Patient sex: M
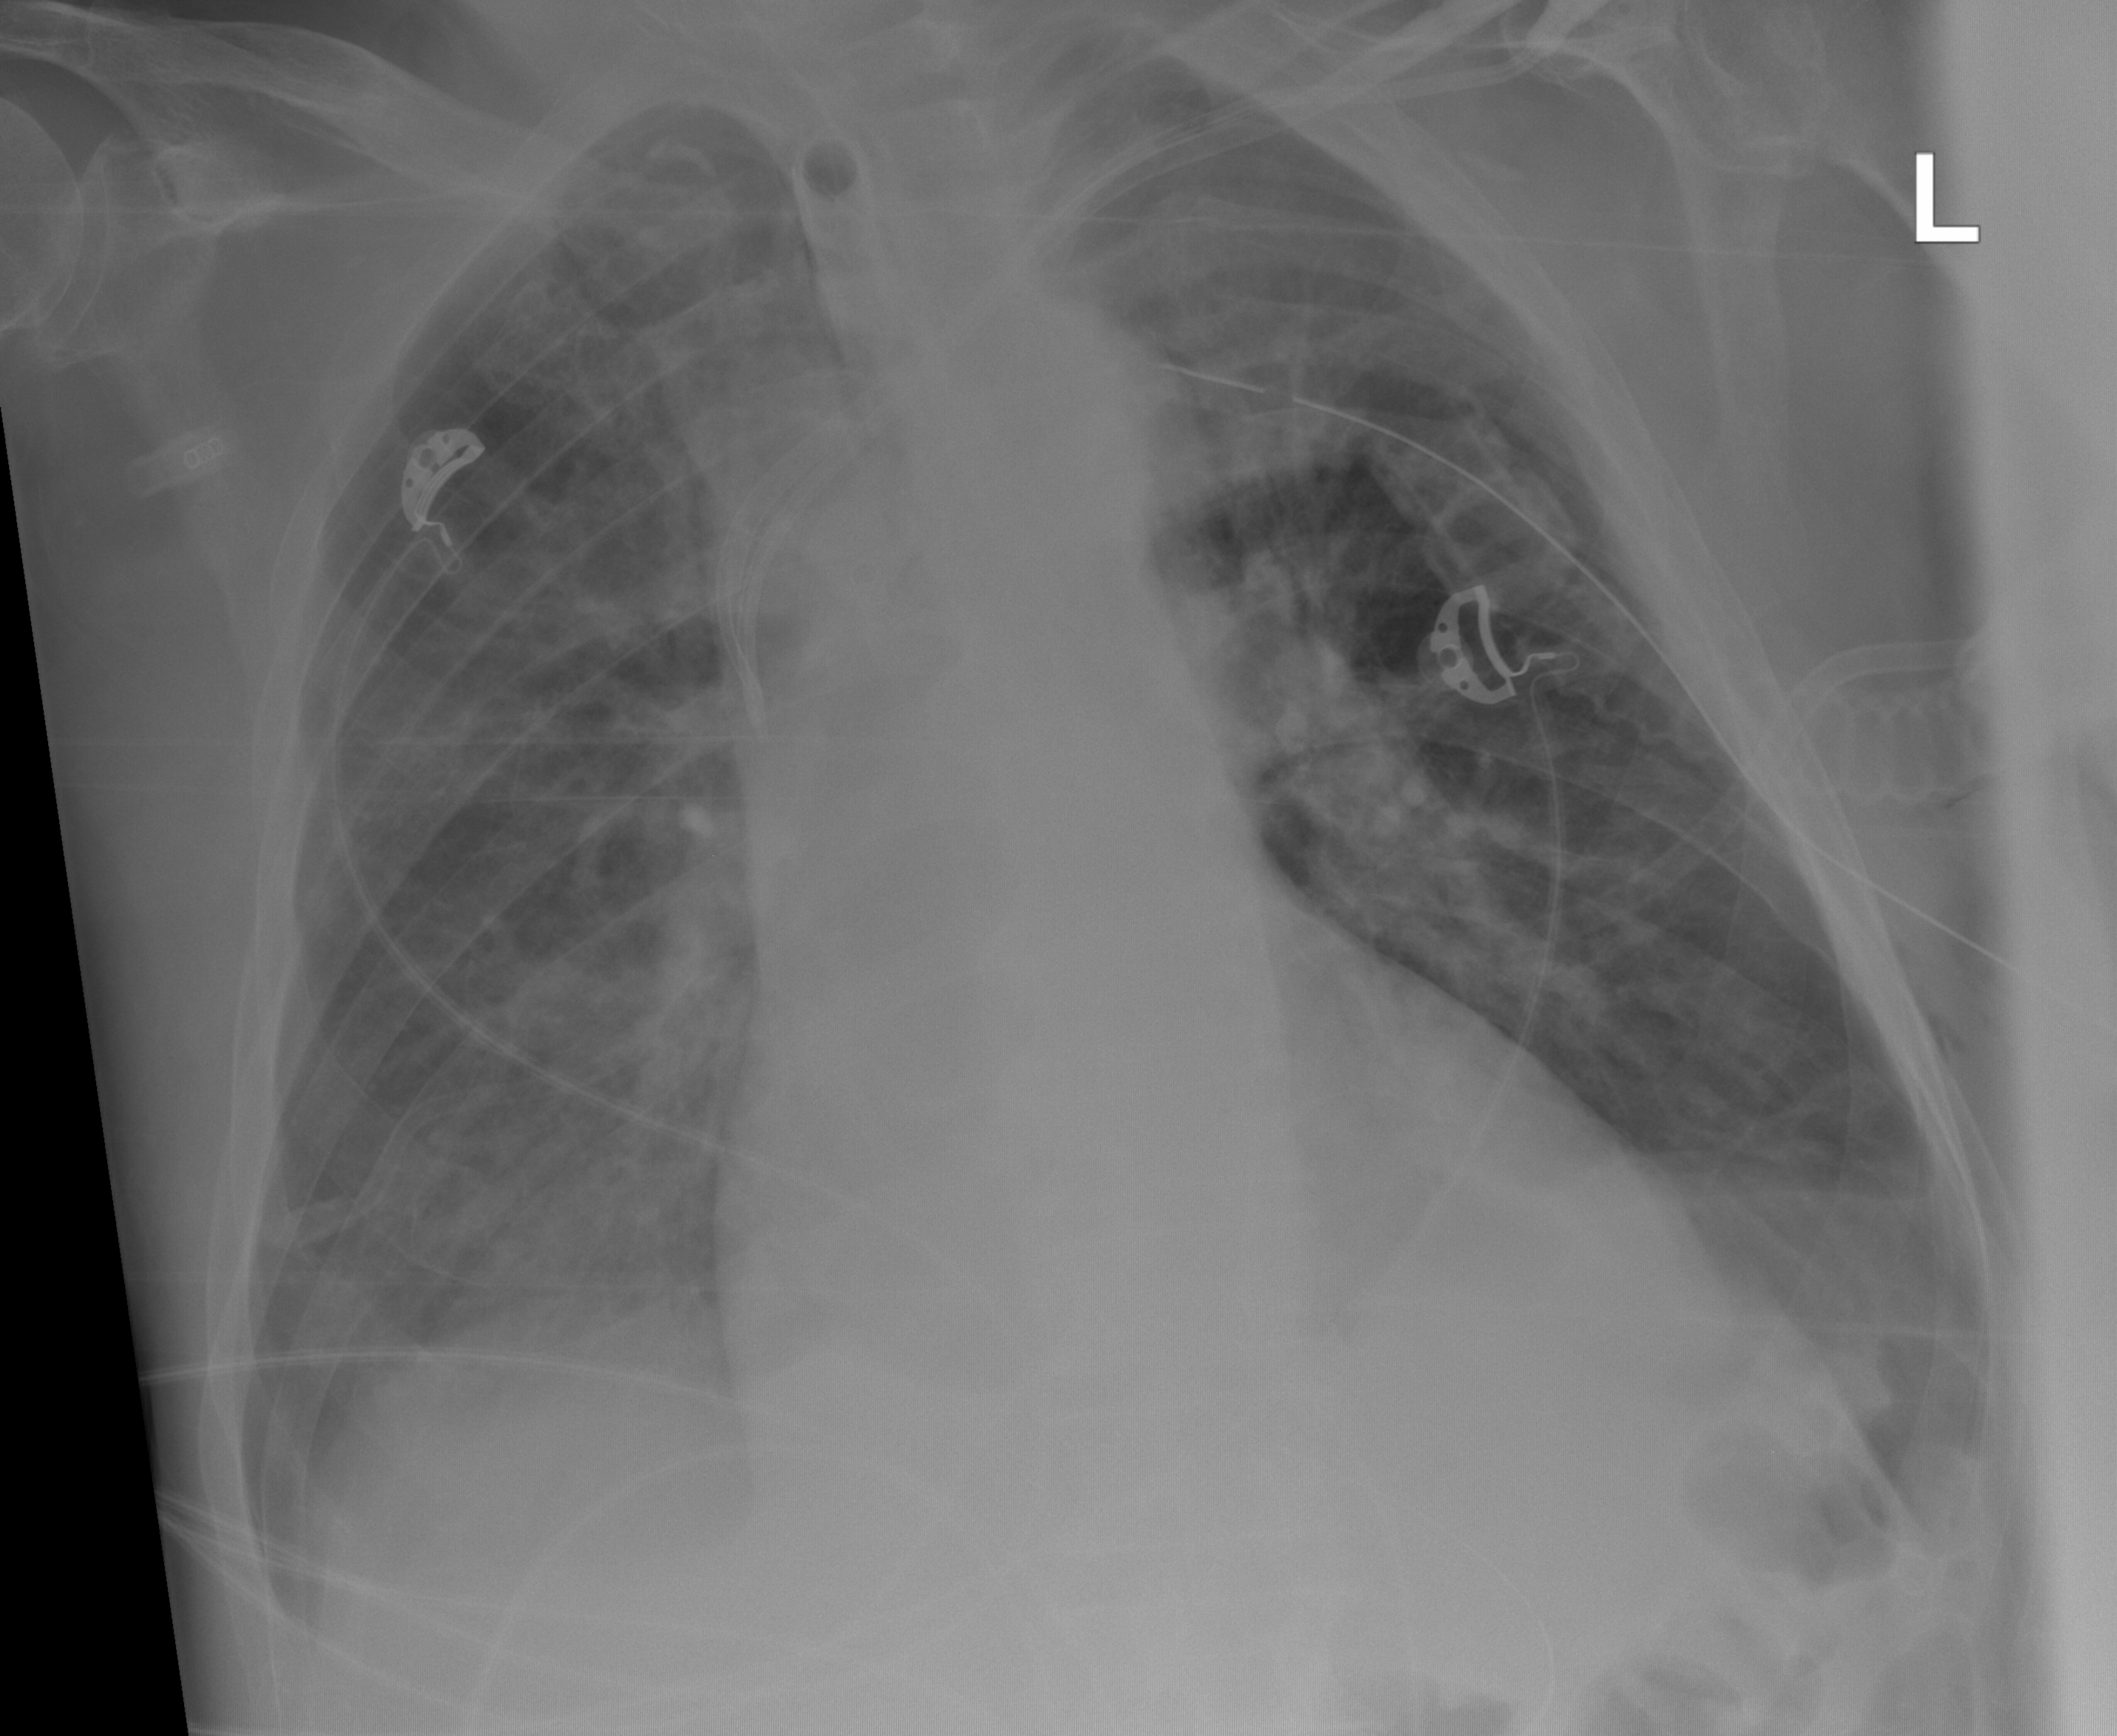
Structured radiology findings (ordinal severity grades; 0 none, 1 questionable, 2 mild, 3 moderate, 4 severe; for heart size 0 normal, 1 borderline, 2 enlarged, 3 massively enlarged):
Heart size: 2
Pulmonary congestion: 0
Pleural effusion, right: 2
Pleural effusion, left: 2
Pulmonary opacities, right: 2
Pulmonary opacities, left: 2
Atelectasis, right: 0
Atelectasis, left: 3